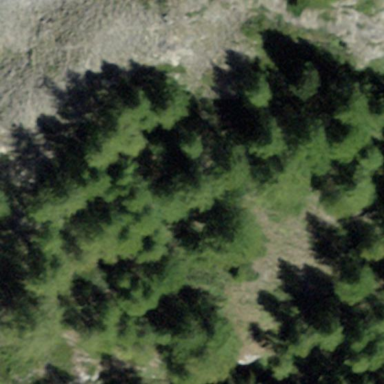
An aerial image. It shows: Beautiful woodland area.